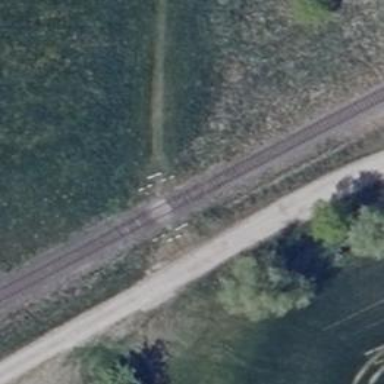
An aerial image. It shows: Uncontrolled railway crossing.